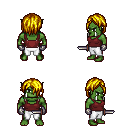
a pixel art fantasy rpg character, male body template, orc, green skin, maroon pirate shirt, white pants, blonde bangs hairstyle, metal gloves, dagger, four views (front, back, left, right), 2x2 character sprite sheet, small pixel art, hard edges, no anti-aliasing